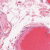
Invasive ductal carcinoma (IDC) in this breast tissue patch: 0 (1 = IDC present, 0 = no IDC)